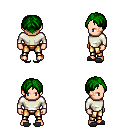
a pixel art fantasy rpg character, male body template, human, light skin, white long-sleeve shirt, gold greaves, green parted hairstyle, gray slippers, four views (front, back, left, right), 2x2 character sprite sheet, small pixel art, hard edges, no anti-aliasing